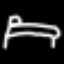
Label: bed